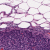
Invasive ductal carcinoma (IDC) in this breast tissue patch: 0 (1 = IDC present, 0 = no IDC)